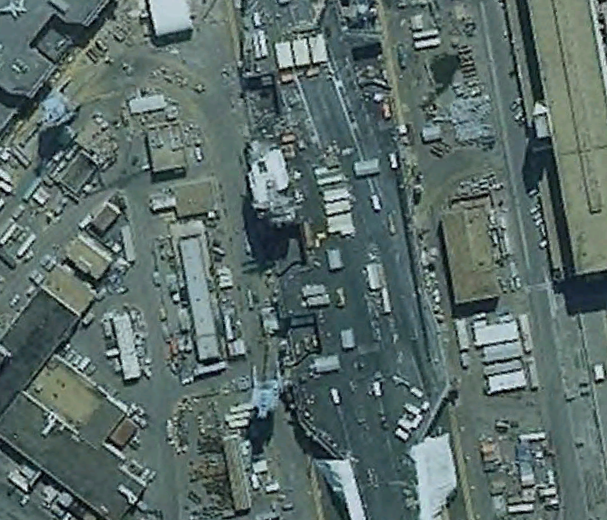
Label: aircraft_carrier